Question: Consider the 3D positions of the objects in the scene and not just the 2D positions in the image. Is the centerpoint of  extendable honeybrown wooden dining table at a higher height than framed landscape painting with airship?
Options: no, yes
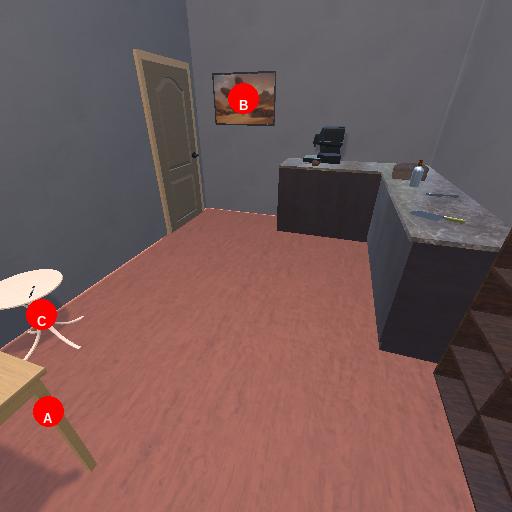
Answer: no